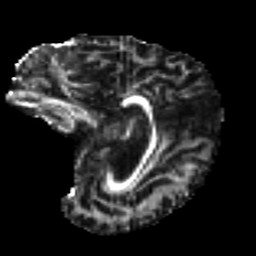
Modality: FA
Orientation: sagittal
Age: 58
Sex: female
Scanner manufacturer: ge
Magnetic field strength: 3 T
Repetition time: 7.8 s
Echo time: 0.0613 s